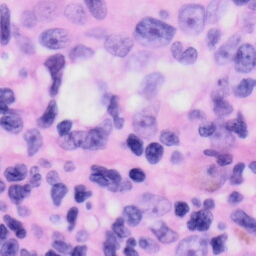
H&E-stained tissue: Skin